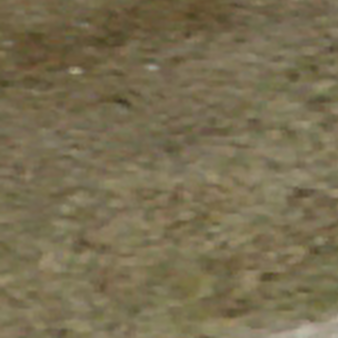
Label: other